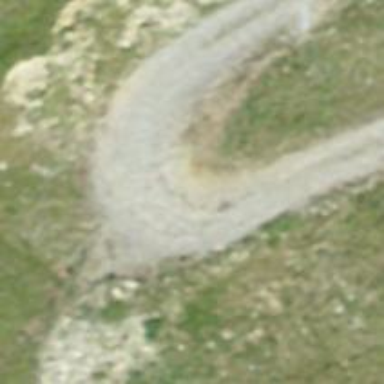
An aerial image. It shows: Dirt track road.